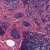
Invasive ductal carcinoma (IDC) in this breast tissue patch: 1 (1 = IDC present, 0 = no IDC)